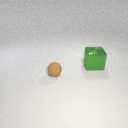
large green metal cube to the right of small brown rubber sphere